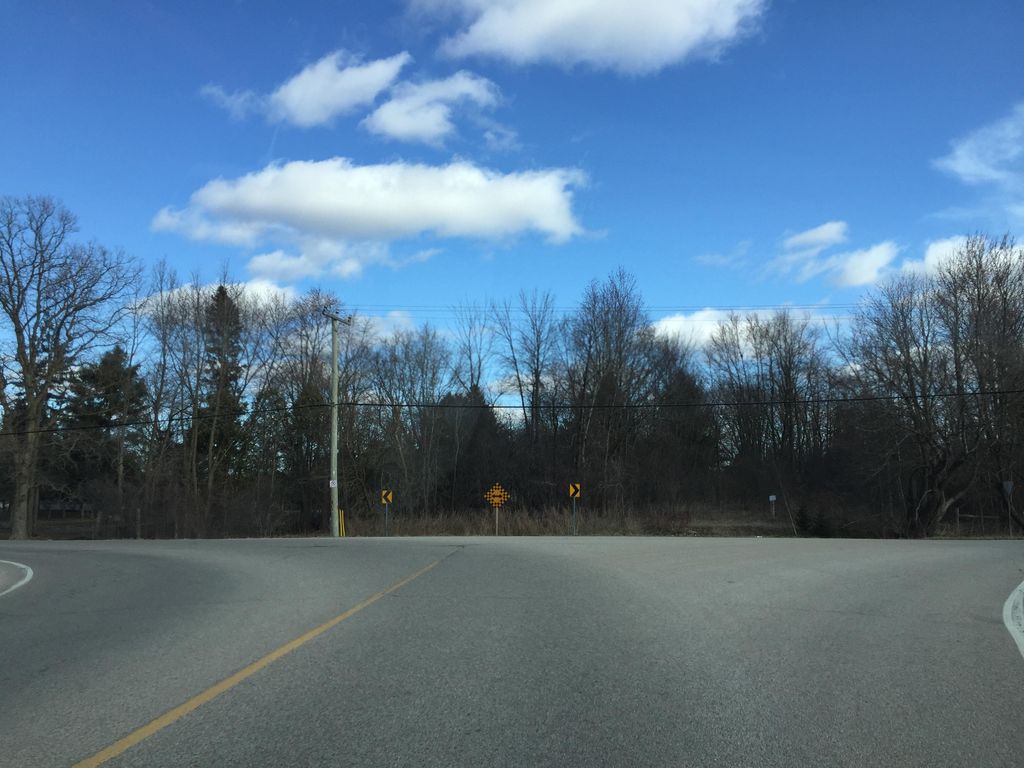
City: kitchener-waterloo